Question: My goal is to count the number of files in a directory. After searching around, I found a piece of code which iterates over each file in a directory. But the issue is that it's looping extra times, 2 times extra to be more precise.
So for
'''
int main(void)
{
DIR *d;
struct dirent *dir;
char *ary[10000];
char fullpath[256];
d = opendir("D:\frames\");
if (d)
{
int count = 1;
while ((dir = readdir(d)) != NULL)
{
snprintf(fullpath, sizeof(fullpath), "%s%d%s", "D:\frames\", count, ".jpg");
int fs = fsize(fullpath);
printf("%s %d
", fullpath, fs); // using this line just for output purposes
count++;
}
closedir(d);
}
getchar();
return(0);
}
'''
My folder contains 500 files, but the output is shown till 502
### UPDATE
I modified the code to read as
'''
struct stat buf;
if ( S_ISREG(buf.st_mode) ) // <-- I'm assuming this says "if it is a file"
{
snprintf(fullpath, sizeof(fullpath), "%s%d%s", "D:\frames\", count, ".jpg");
int fs = fsize(fullpath);
printf("%s %d
", fullpath, fs);
}
'''
But I'm getting 'storage size of "buf" isn't known'. I also tried doing 'struct stat buf[100]', but that didn't help either.
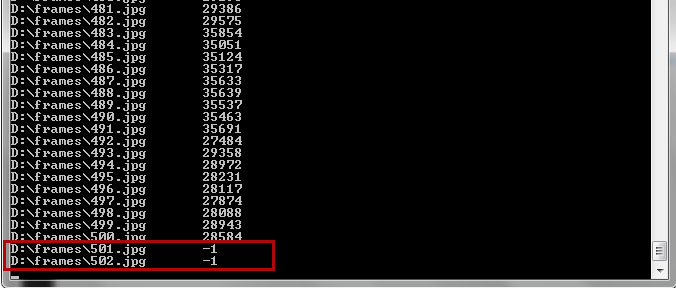
Answer: As pointed out in comments, you're also getting the two directories named '.' and '..', which skews your count.
In Linux, you can use the 'd_type' field of the 'struct dirent' to filter them out, but the documentation says:
> The only fields in the dirent structure that are mandated by POSIX.1 are: 'd_name[]', of unspecified size, with at most 'NAME_MAX' characters preceding the terminating null byte; and (as an XSI extension) 'd_ino'. The other fields are unstandardized, and not present on all systems; see NOTES below for some further details.
So, assuming you're on Windows you probably don't have 'd_type'. Then you can use some other call instead, for instance <URL>. You can of course filter out based on name too, but if you want to skip directories anyway that is a more robust and general solution.